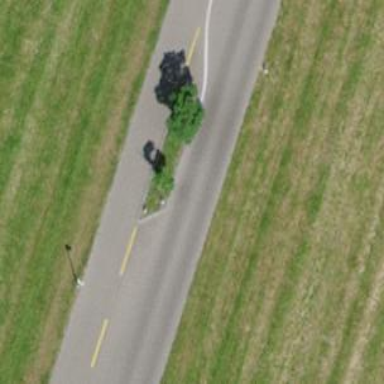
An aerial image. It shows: Chicane for traffic calming.